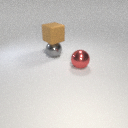
large gray metal sphere to the left of large red metal sphere